Question: I have a input form for email address and address.
User can add upto 3 emails and address-lines dynamically by clicking '+' sign on the right of the input field.
When I 'ng-repeat' input field '+' is also repeated for every input field.
How to show that + for only the last input field where the value of '$index' is maximum.
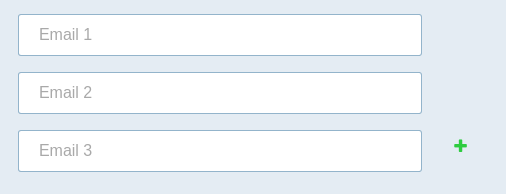
Answer: You can instead use '$last' special property of 'ng-repeat'. It is a boolean value property set for the last item ('item' here means 'child scope' created by ng-repeat and not the value of that particular iteration) in the 'ng-repeat'. Something like:
'''
... ng-show="$last"
'''
or
'''
... ng-if="$last"
'''
<URL>
> - - - - - -
Also note that if you plan to use 'ng-show' (not 'ng-if') you could as well achieve it using css selectors pseudo-class like <URL> etc based on the context and DOM structure.